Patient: sex F, age 64
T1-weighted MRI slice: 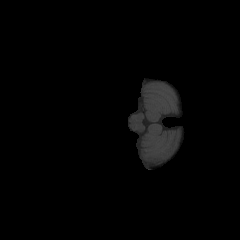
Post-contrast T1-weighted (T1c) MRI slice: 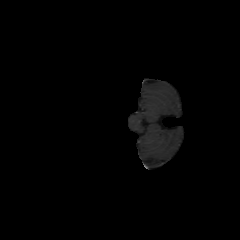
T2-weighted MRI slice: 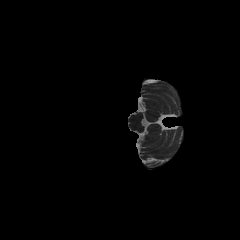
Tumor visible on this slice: no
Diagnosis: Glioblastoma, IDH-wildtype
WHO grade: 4